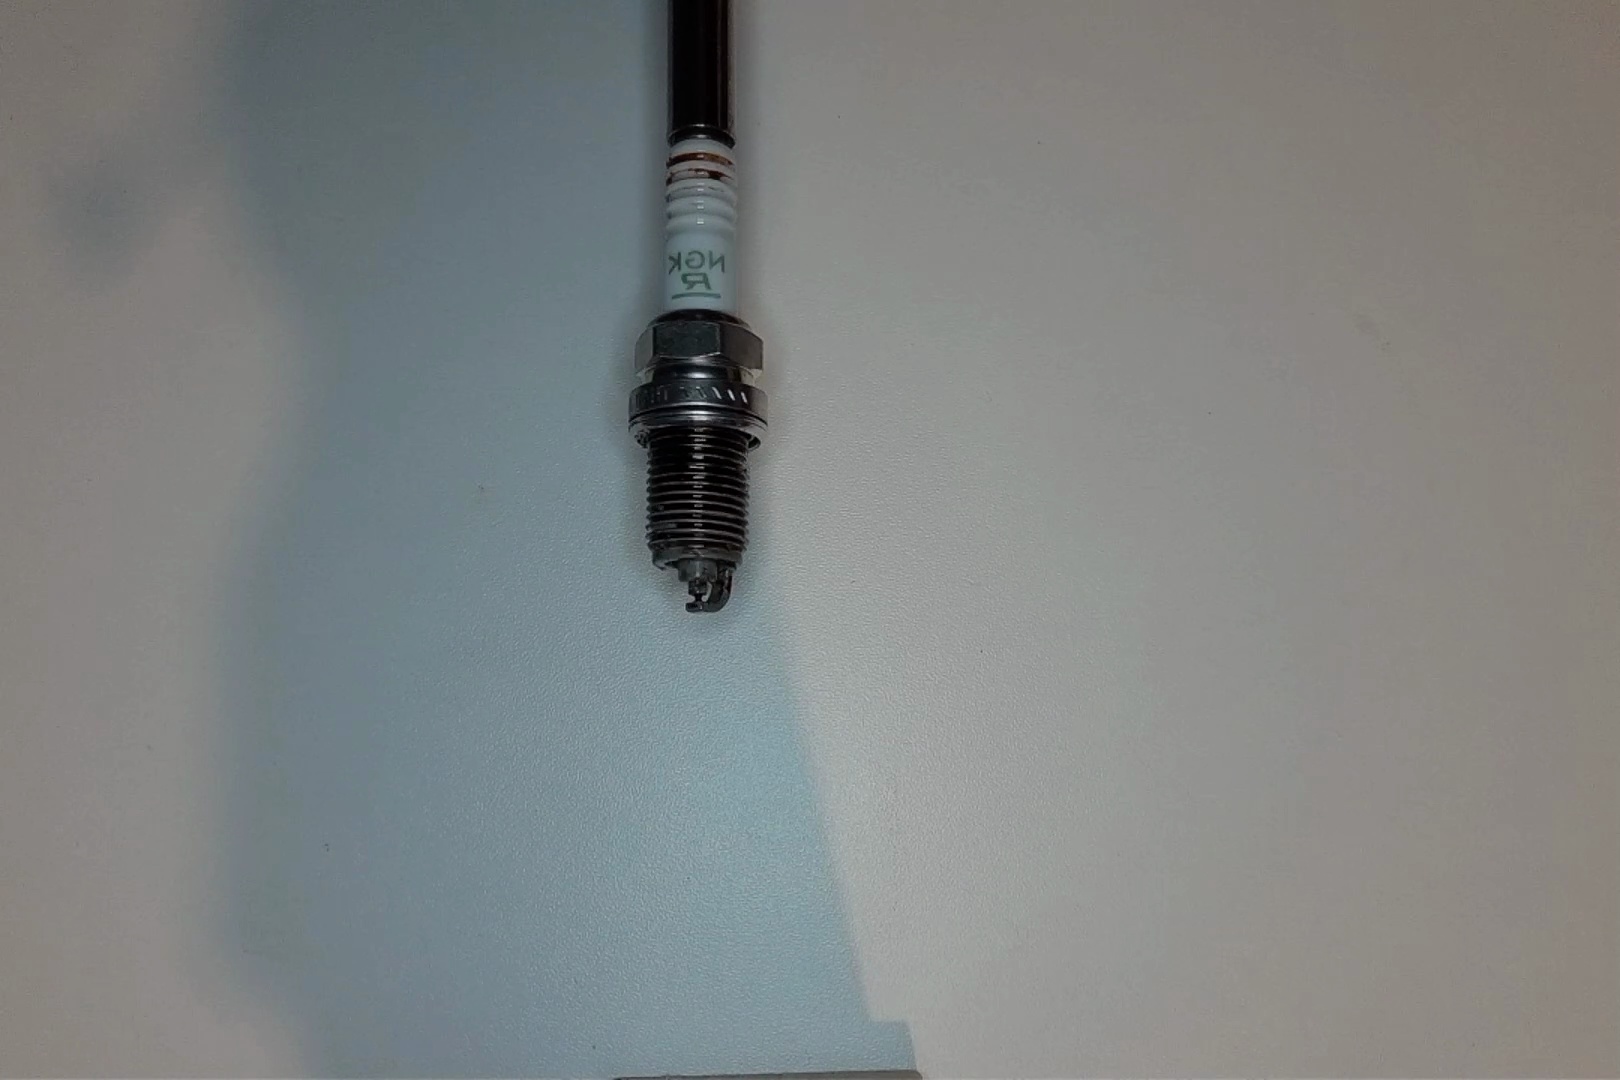
Label: anomaly